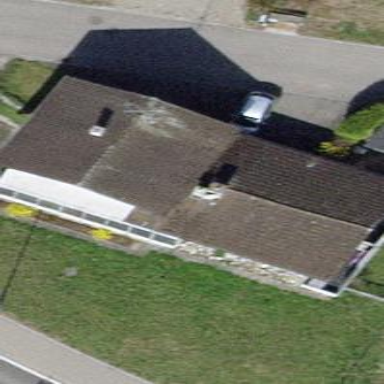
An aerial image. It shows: Semi-detached house with gabled roof.